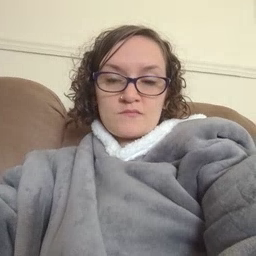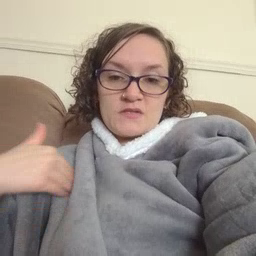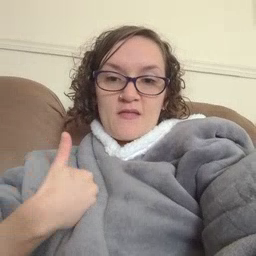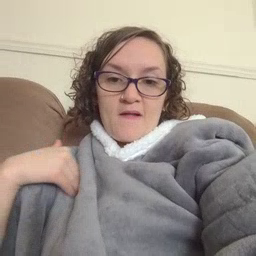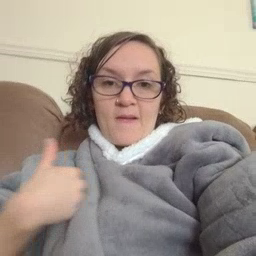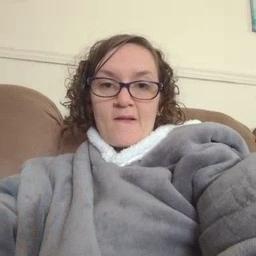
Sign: animal